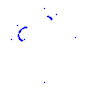
Particle: proton